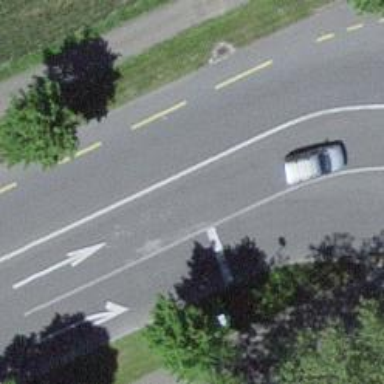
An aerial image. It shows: Primary highway with asphalt surface and designated lane for cyclists.